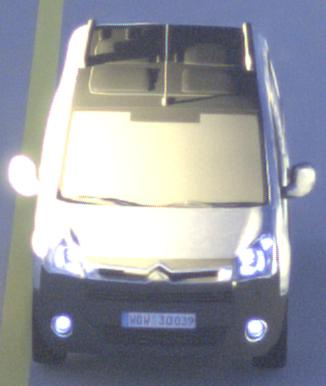
Make: Citroen
Model: Berlingo Kombi VTi 120
Detailed model: Berlingo (II) Kombi
Model produced from: 2009/12
Model produced until: 2012/03
Doors: 5
Color: white
Road condition: dry road
Daytime: sunrise or sunset
Contrast: high contrast